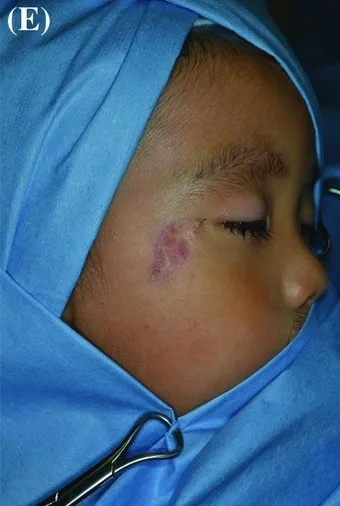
Case 4. A 23-month-old boy with a hemangioma in the right zygomatic region. (e) Design of the incisional line in the last operation.
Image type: medical_photograph (other_medical_photograph)